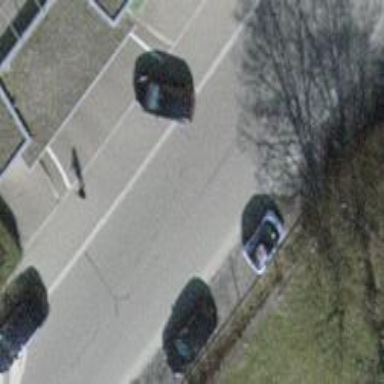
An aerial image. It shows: Asphalt sidewalk.